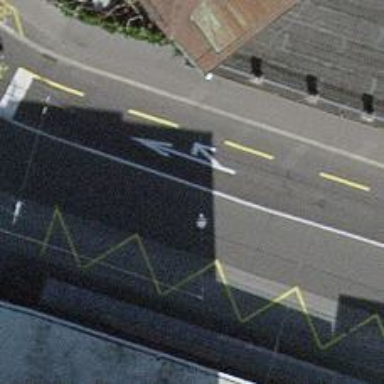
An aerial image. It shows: Trolleybus stop position for public transport.